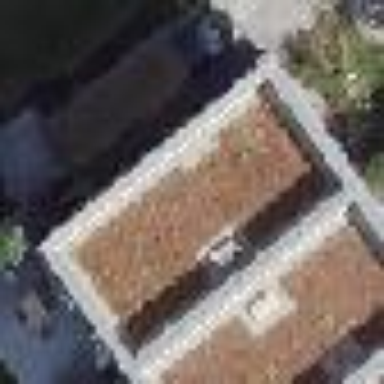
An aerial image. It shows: Brown house with flat roof.